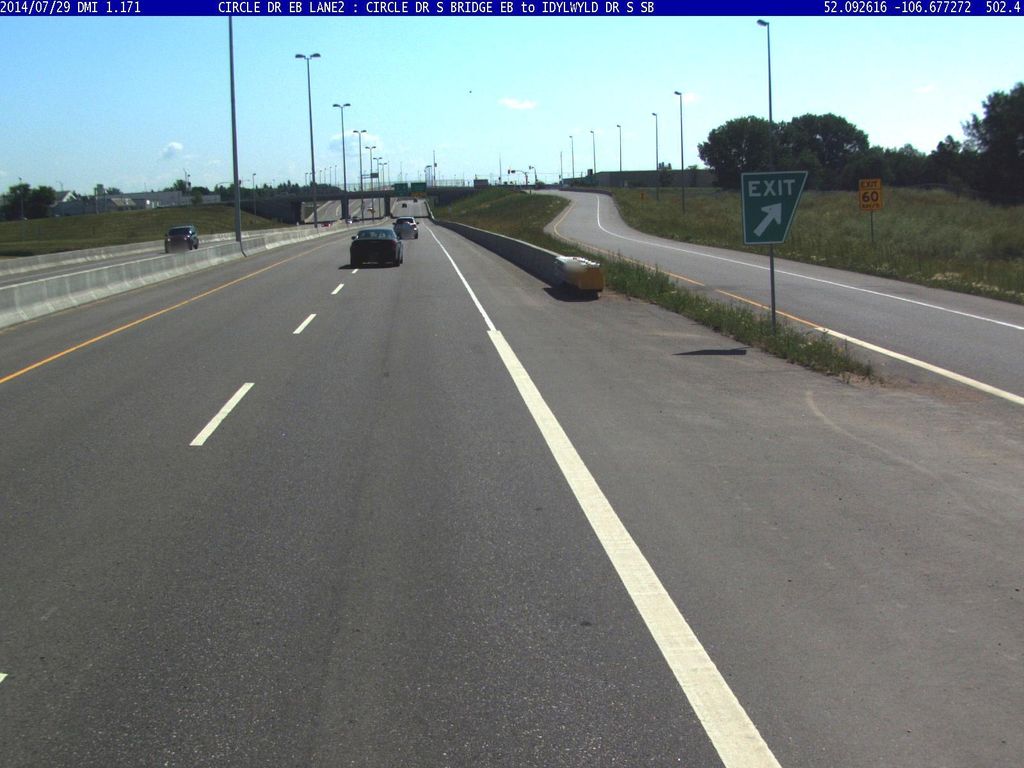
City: saskatoon